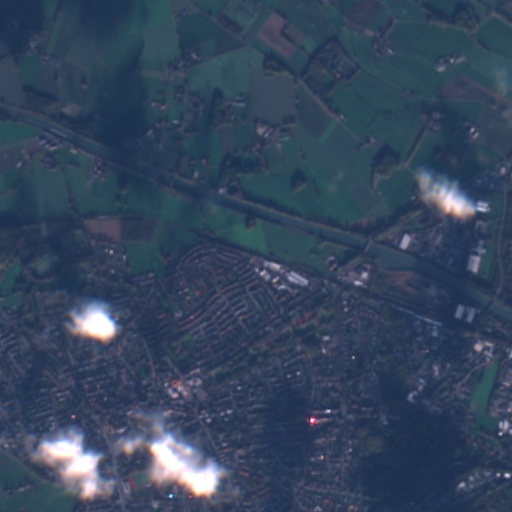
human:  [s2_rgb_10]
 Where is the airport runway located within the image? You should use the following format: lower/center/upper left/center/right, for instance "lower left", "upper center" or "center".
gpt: The airport runway is located in the upper right of the image.
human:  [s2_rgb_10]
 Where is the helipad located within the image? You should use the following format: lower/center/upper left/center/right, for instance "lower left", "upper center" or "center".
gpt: The helipad is located in the lower left of the image.
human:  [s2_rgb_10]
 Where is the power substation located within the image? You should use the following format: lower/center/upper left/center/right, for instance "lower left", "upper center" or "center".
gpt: The power substation is located in the upper center of the image.
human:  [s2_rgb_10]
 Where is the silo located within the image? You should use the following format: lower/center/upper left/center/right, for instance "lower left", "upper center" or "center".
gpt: The silo is located in the upper center of the image.
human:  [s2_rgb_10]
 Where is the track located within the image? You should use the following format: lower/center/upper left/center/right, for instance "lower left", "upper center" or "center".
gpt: The track is located in the lower left of the image.
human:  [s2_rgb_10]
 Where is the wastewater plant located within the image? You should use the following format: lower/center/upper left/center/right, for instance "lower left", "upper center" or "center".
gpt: The wastewater plant is located in the upper right of the image.
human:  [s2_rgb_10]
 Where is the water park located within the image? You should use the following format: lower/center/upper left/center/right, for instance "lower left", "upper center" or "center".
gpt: The water park is located in the lower center of the image.
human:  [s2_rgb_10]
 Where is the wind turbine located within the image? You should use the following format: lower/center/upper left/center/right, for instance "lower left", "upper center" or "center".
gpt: The wind turbine is located in the upper center of the image.
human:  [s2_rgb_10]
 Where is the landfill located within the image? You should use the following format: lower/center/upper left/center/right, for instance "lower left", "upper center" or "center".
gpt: There is no landfill in the image.